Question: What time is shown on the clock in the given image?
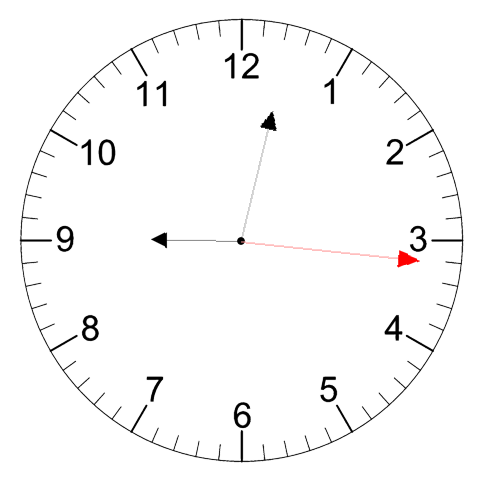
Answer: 09:02:16